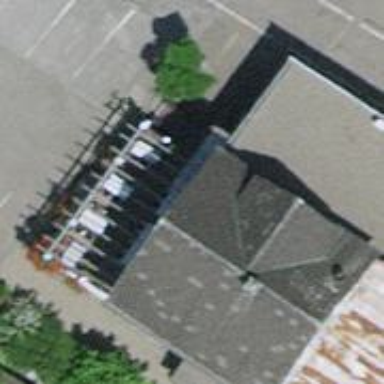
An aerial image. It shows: Restaurant.